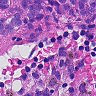
Metastatic tissue present: yes